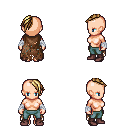
a pixel art fantasy rpg character, female body template, human, light skin, brown tattered cape, teal pants, blonde long mohawk hairstyle, white cloth bandages, maroon shoes, four views (front, back, left, right), 2x2 character sprite sheet, small pixel art, hard edges, no anti-aliasing